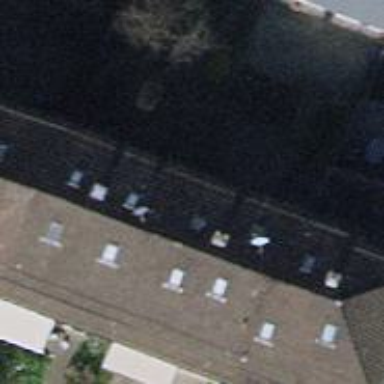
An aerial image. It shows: Terrace building.